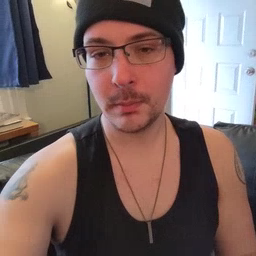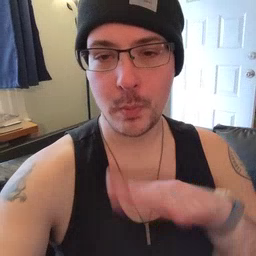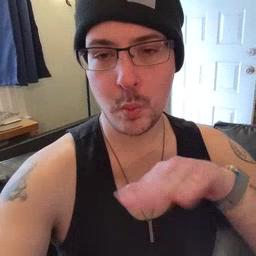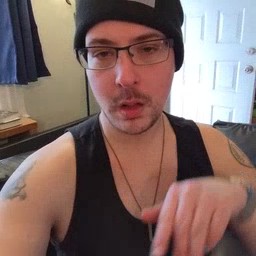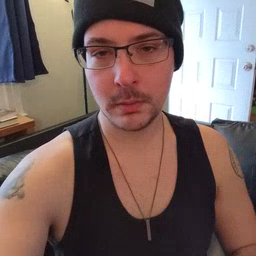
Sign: pool